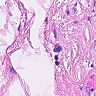
Metastatic tissue present: no